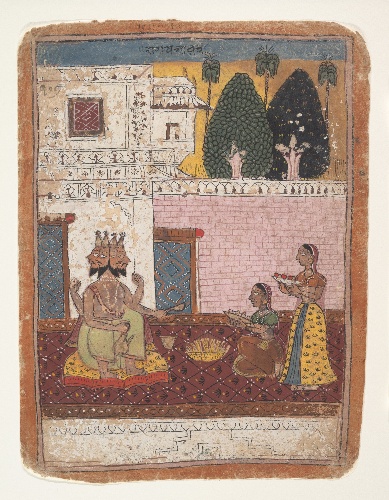
Date: 1700–1725
Object type: Folio
Classification: Paintings
Medium: Ink and opaque watercolor on paper
Culture: India (Rajasthan, Marwar)
Dimensions: 11 13/16 x 8 15/16 in. (30 x 22.7 cm)
Department: Asian Art
Credit line: Gift of Mr. and Mrs. Uzi Zucker, 1978
Accession year: 1978
Repository: Metropolitan Museum of Art, New York, NY
Tags: Women|Brahma|Fruit|Fire